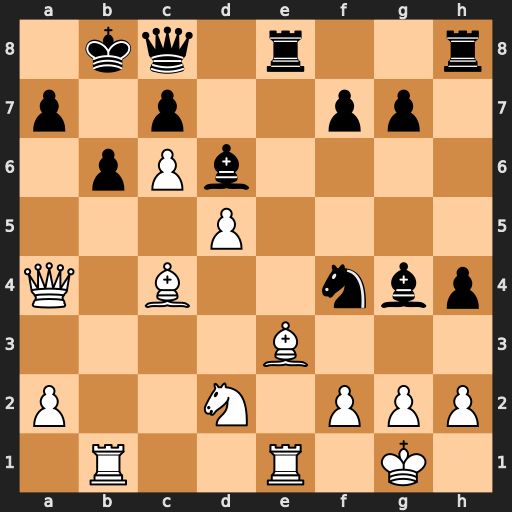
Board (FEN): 1kq1r2r/p1p2pp1/1pPb4/3P4/Q1B2nbp/4B3/P2N1PPP/1R2R1K1
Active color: w
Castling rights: -
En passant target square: -
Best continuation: Ba6 Qf5 Bxb6 Rxe1+ Rxe1 cxb6 c7+ Bxc7 Re8+ Rxe8 Qxe8+ Qc8 Bxc8